Interaction volume radius: 10 \u00c5
Interaction volume height: 35 \u00c5
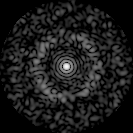
Disorder parameter: 0.8356